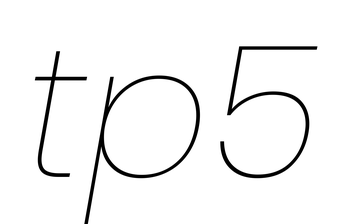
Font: Poppins-ThinItalic